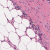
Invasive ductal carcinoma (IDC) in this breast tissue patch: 0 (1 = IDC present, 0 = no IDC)